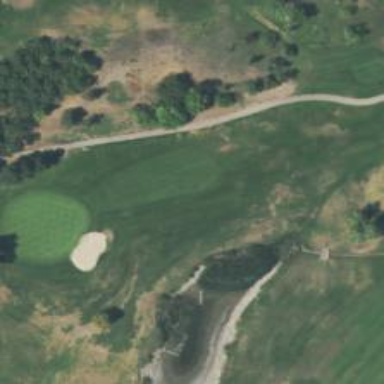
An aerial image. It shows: Water hazard in golf course. The hazard is natural water feature.